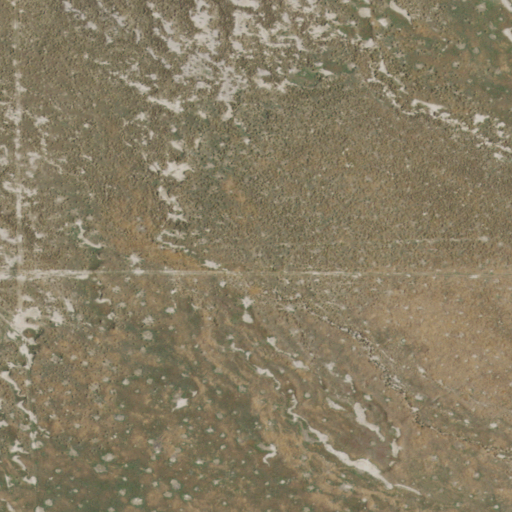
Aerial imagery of valley in Nevada named Six Shooter Canyon containing only shrub